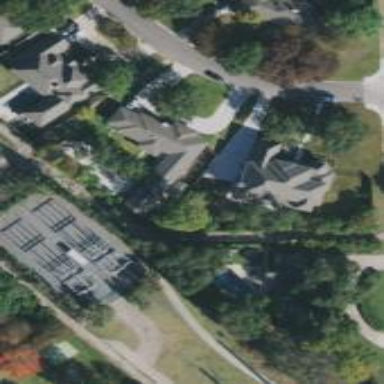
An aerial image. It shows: Power substation.